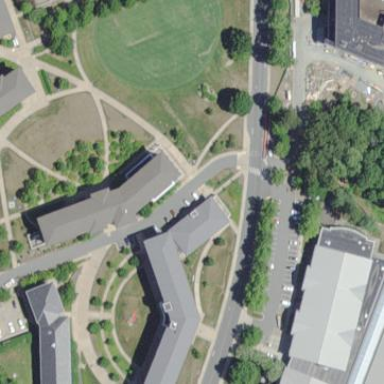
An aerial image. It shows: Dormitory building.